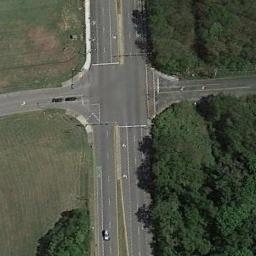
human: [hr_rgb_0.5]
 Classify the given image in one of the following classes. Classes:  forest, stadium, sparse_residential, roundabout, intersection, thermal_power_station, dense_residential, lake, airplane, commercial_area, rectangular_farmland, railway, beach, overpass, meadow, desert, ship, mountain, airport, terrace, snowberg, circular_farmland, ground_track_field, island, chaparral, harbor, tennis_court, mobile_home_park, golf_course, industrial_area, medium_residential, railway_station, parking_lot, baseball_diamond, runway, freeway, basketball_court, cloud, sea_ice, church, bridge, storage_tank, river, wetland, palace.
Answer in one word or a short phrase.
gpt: intersection